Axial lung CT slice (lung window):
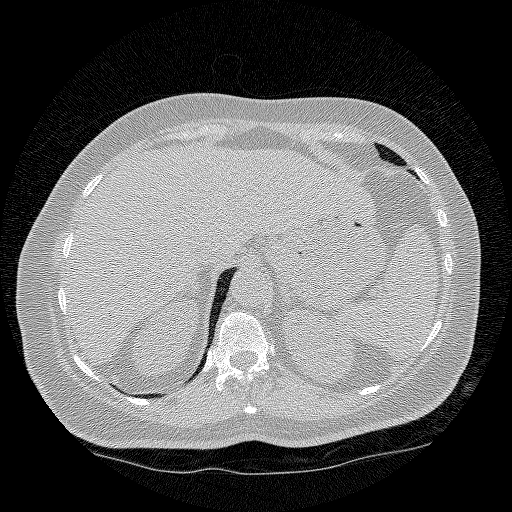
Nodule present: no